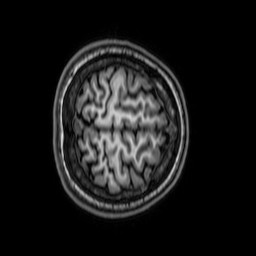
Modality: T1w
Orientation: axial
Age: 19
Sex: female